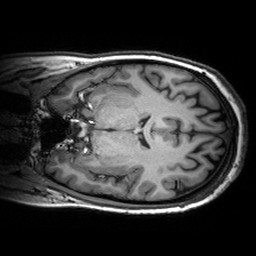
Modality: T1w
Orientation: coronal
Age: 27
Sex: female
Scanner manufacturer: siemens
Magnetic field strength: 3 T
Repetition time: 2.53 s
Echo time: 0.00299 s